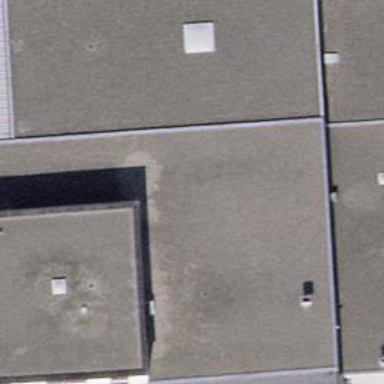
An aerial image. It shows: Commercial building.